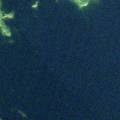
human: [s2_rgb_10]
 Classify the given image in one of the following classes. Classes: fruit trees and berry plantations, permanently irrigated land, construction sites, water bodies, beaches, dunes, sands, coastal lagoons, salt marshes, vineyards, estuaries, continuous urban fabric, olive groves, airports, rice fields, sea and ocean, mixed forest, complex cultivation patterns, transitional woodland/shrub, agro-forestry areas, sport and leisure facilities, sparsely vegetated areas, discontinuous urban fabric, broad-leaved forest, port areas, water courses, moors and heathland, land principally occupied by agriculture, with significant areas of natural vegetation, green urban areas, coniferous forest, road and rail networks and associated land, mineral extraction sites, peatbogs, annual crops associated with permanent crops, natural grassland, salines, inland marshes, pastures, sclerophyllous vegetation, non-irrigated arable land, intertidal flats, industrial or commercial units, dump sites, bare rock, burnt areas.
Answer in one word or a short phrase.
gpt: coniferous forest, water bodies